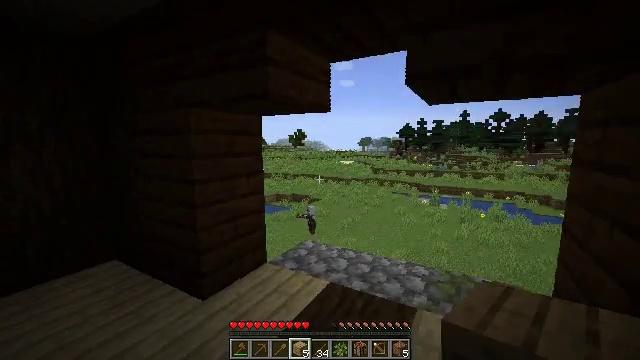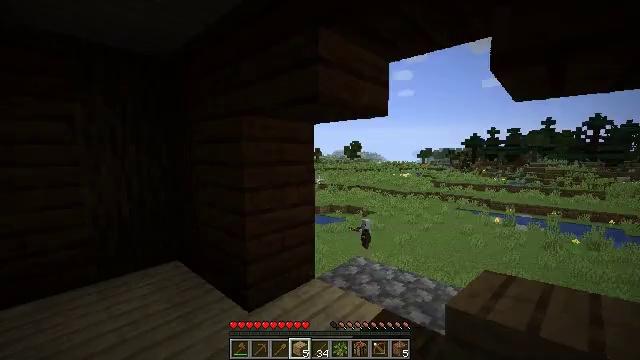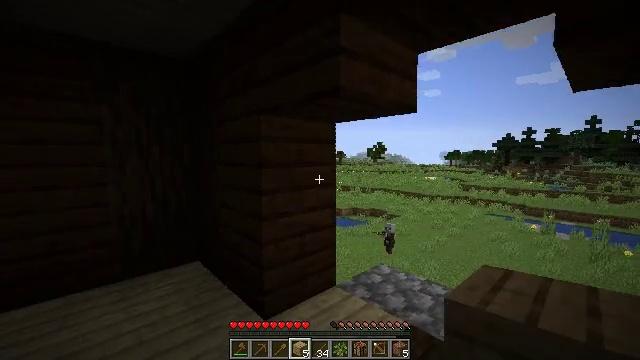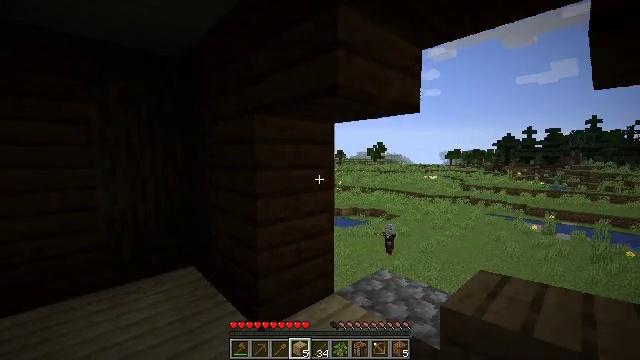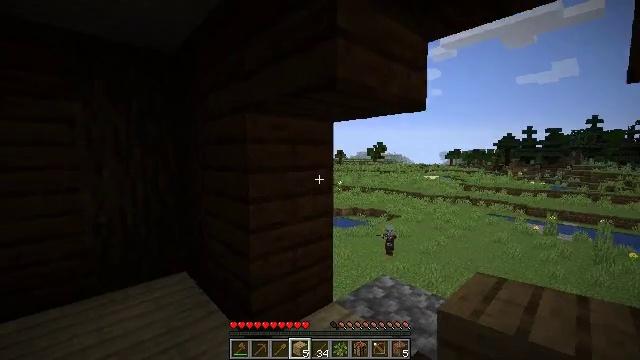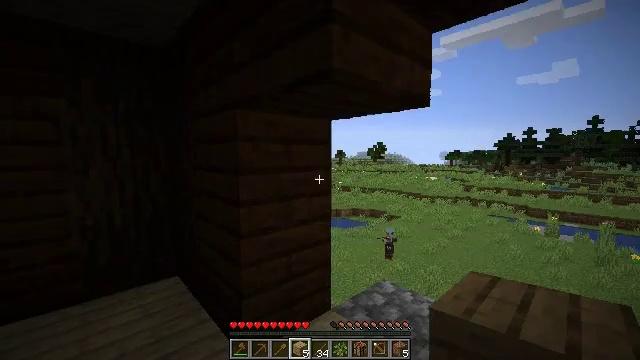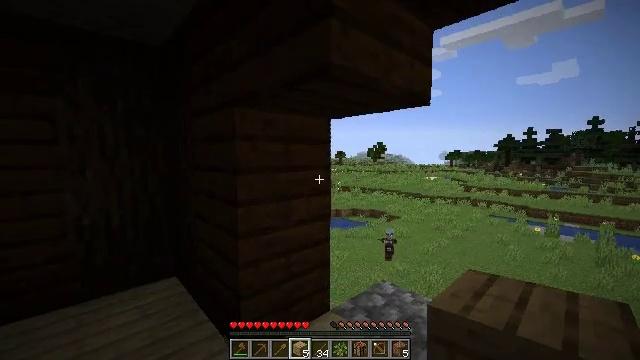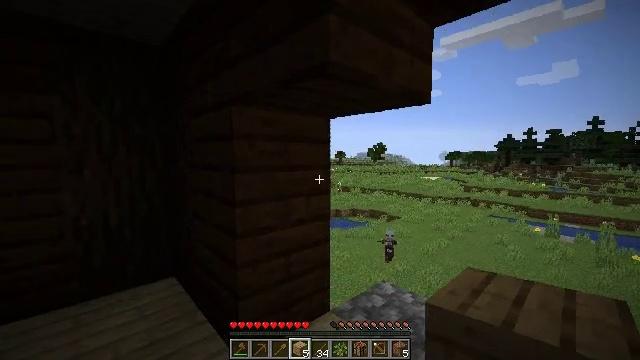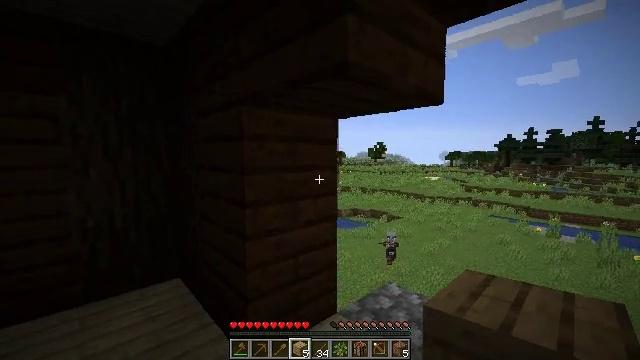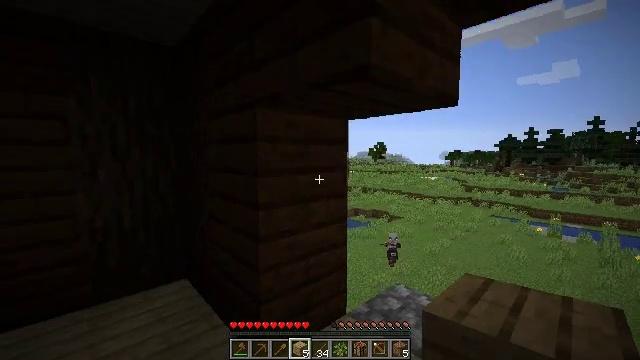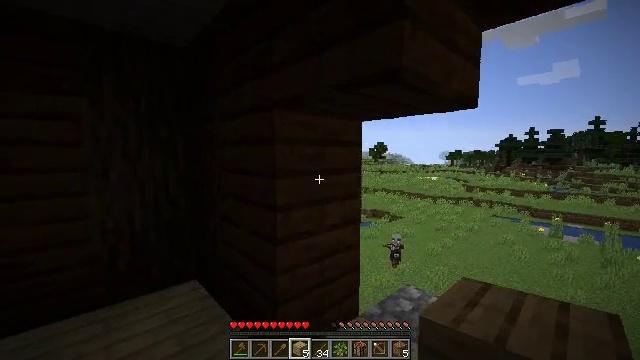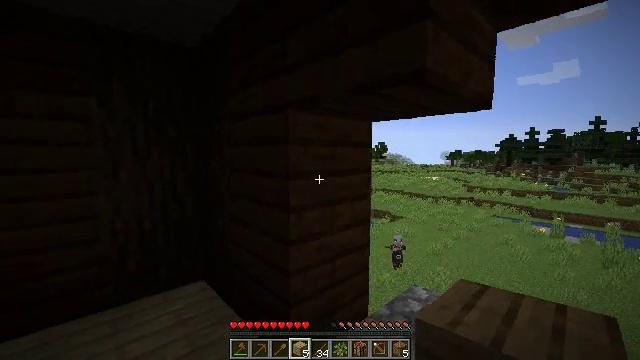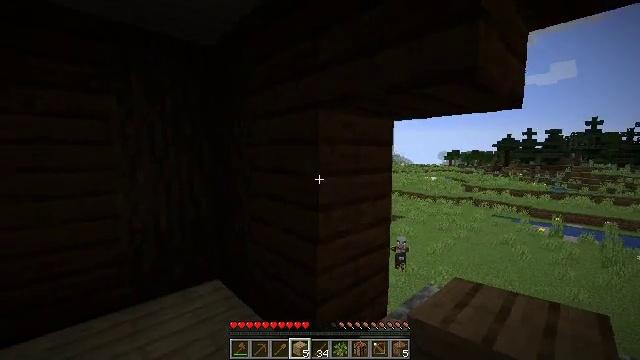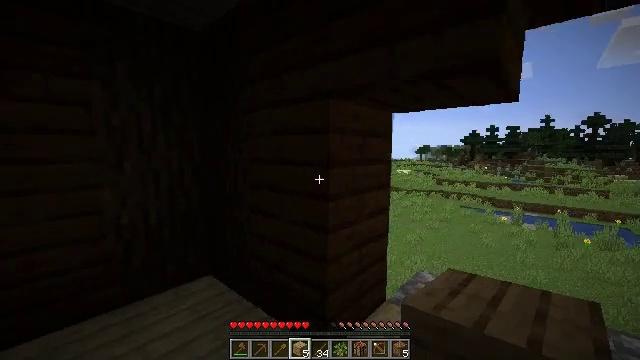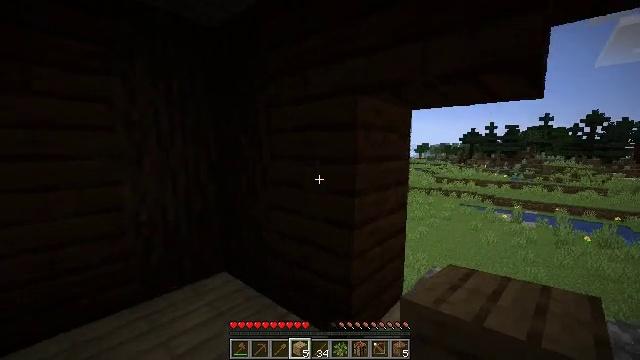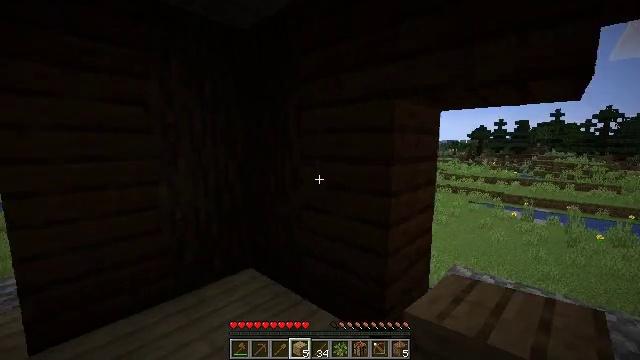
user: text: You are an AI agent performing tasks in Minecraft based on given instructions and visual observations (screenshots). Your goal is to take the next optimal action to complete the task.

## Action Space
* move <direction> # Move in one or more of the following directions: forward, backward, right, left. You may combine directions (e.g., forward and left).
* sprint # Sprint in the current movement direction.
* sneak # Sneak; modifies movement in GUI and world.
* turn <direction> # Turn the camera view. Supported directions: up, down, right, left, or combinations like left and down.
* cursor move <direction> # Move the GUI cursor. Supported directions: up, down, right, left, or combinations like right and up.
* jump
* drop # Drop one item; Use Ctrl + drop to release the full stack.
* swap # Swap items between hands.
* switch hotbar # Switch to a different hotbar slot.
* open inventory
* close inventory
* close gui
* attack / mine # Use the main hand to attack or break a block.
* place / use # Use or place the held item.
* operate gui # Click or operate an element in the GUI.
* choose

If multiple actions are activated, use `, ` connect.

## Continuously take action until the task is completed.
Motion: motion action
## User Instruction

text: Clear the ground by mining grass.
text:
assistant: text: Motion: move forward, turn left and up
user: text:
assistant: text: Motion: move forward, turn left
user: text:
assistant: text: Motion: move forward
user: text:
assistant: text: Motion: no_op
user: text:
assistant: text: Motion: no_op
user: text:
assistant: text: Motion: no_op
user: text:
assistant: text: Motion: no_op
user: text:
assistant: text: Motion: move left
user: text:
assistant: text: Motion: move left
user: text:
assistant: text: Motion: move left
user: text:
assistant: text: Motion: move left
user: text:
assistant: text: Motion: move left
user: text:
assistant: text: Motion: move left, turn right and down
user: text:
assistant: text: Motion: move left
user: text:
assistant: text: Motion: move back and move left, turn left
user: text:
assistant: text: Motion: move back and move left, turn left
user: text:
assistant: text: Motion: move back and move left, turn left
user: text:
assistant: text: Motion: move back and move left, turn left
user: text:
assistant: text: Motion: move back and move left, turn left
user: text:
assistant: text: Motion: move left, turn left
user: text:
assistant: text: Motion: move left, turn left
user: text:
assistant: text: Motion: move forward and move left
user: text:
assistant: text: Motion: move forward and move left
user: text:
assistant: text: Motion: move forward and move left
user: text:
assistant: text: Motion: move forward
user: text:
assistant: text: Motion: no_op
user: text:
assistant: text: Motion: no_op
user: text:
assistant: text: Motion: move forward
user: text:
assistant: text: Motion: move forward
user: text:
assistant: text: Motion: move forward